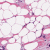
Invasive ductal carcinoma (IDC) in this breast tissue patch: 0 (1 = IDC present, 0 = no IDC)